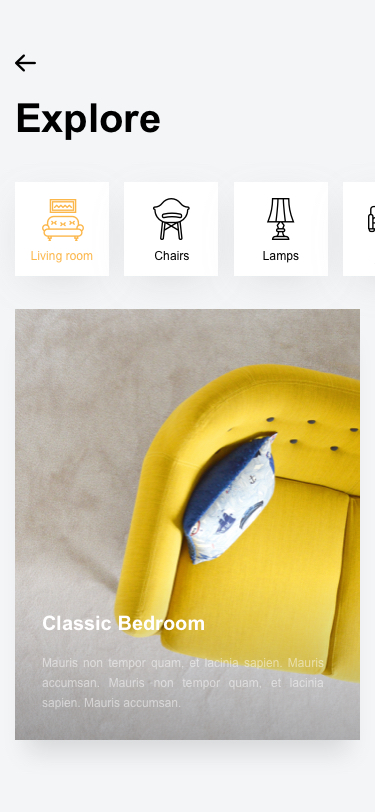
Text in this UI design:
Explore
Living room
Chairs
Lamps
Sofas
Classic Bedroom
Mauris non tempor quam, et lacinia sapien. Mauris accumsan. Mauris non tempor quam, et lacinia sapien. Mauris accumsan.